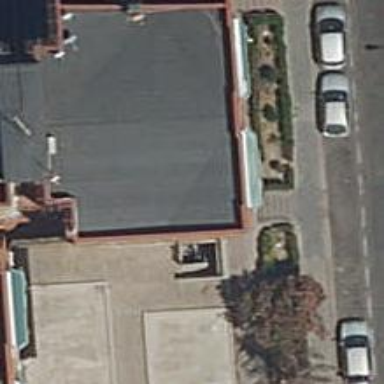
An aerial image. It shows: Café.